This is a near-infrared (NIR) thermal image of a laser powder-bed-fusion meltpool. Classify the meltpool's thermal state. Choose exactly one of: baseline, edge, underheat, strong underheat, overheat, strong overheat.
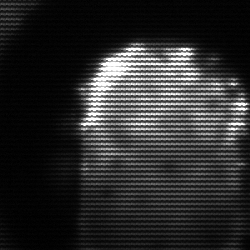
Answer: baseline